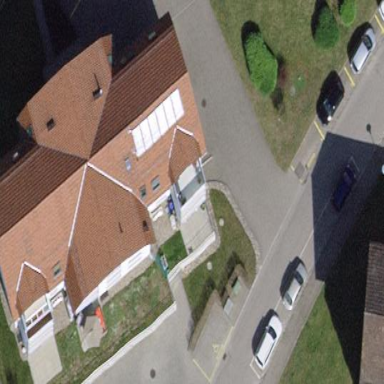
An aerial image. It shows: Apartments building with gambrel roof.